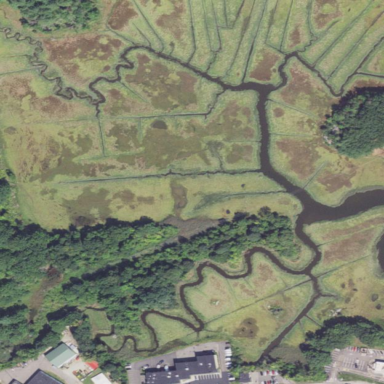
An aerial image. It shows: Tidal wetland characterized by saltmarsh vegetation.